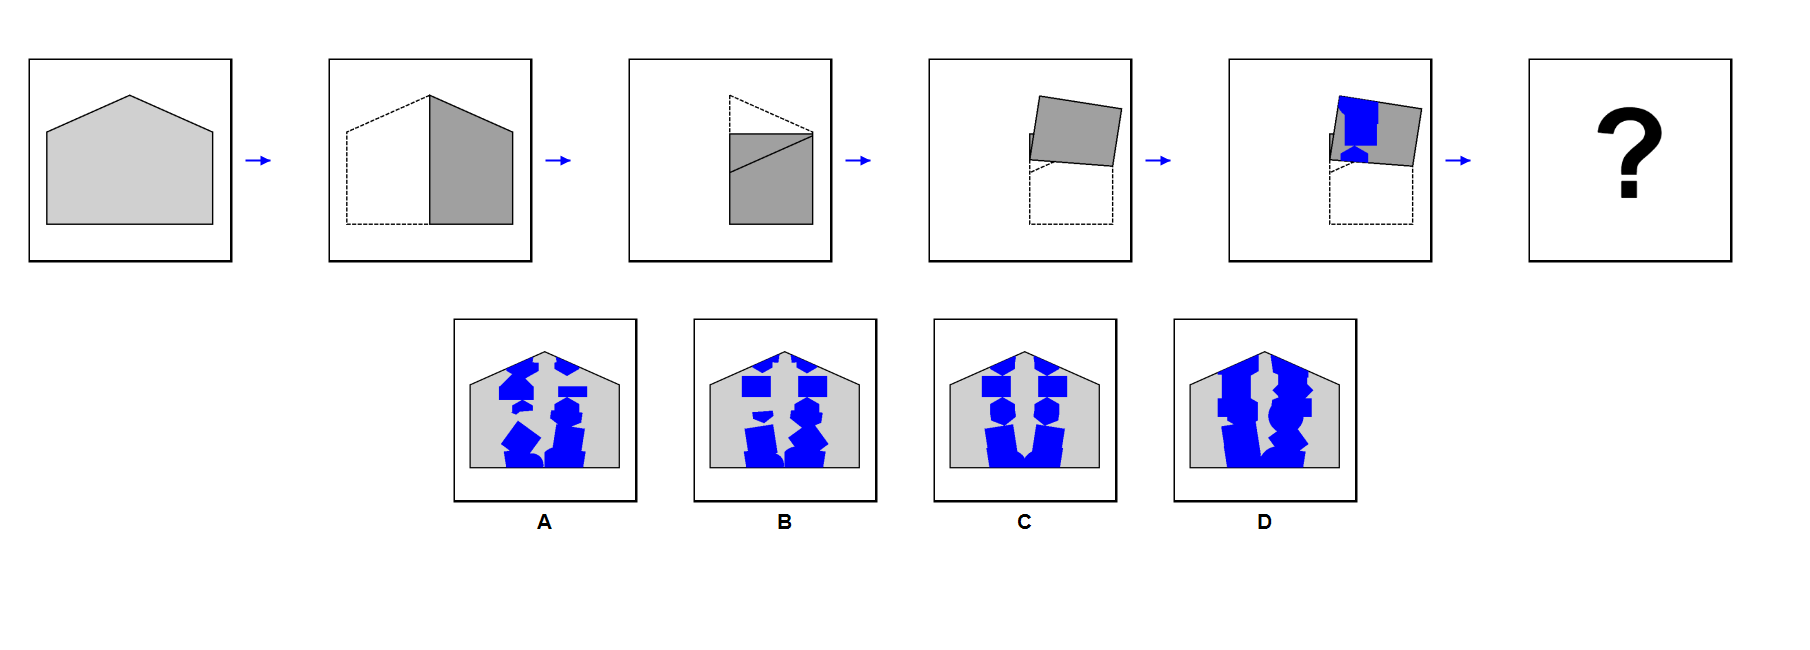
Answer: C